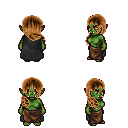
a pixel art fantasy rpg character, female body template, orc, green skin, black cape, robe skirt, brown right-swept hairstyle, four views (front, back, left, right), 2x2 character sprite sheet, small pixel art, hard edges, no anti-aliasing